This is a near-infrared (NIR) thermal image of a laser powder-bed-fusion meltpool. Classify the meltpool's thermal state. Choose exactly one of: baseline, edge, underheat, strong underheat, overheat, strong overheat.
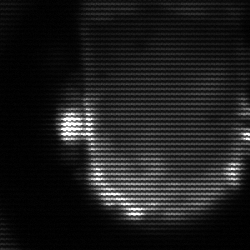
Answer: baseline